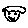
Label: smiley face